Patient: sex M, age 59
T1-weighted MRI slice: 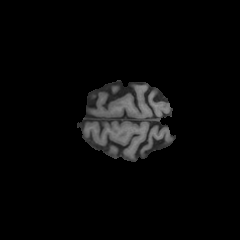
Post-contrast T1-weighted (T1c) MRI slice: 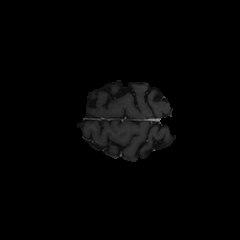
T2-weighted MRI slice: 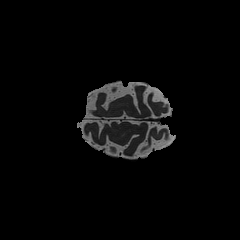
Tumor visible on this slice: no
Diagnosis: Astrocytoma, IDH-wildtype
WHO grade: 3